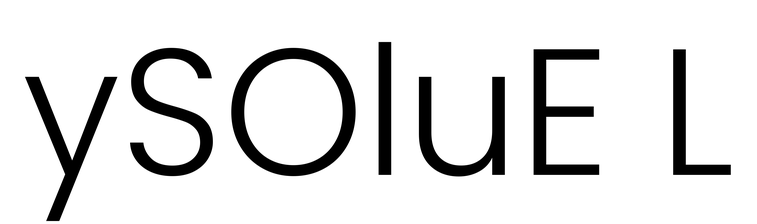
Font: Poppins-Light